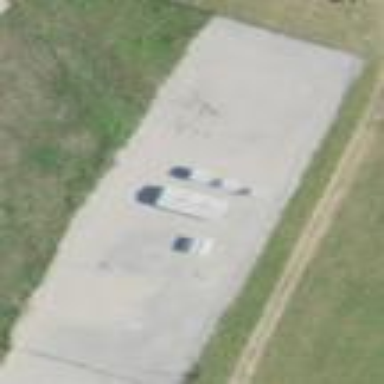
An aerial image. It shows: Gas substation for power distribution.